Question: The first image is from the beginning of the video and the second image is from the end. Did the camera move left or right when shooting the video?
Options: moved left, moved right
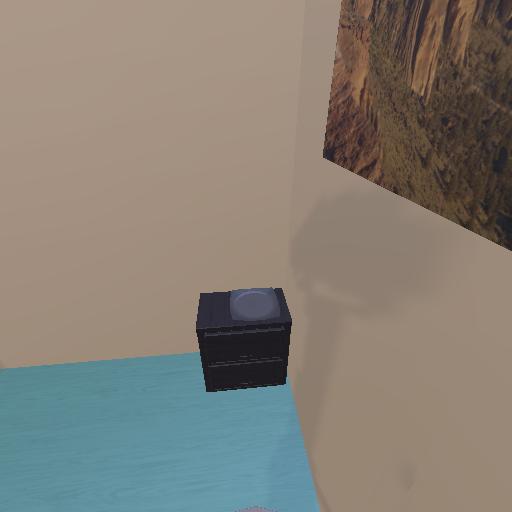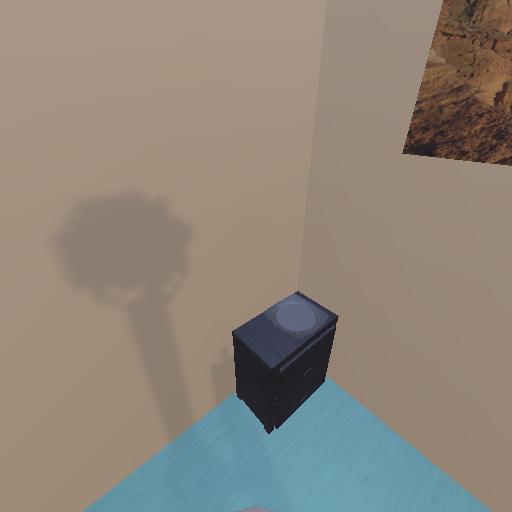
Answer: moved left